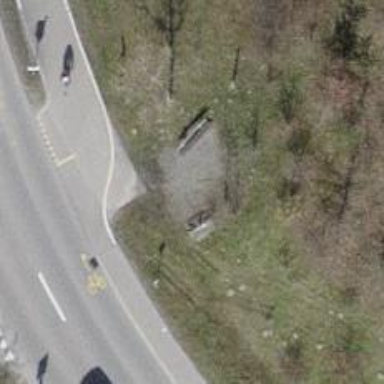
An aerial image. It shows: Bench for seating.